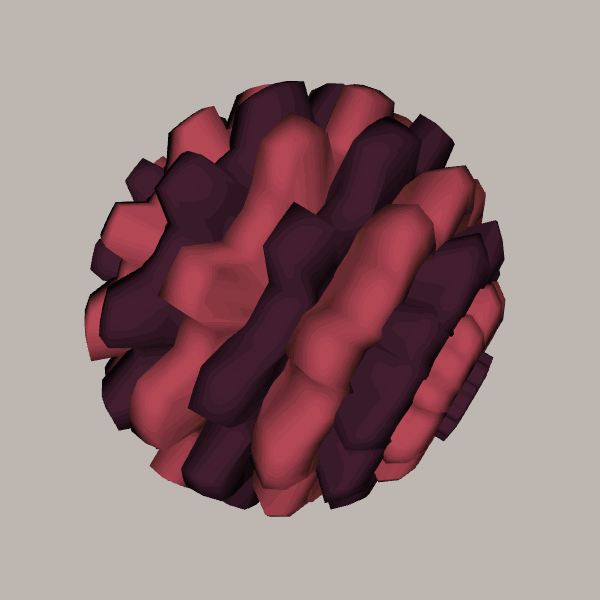
Background: light